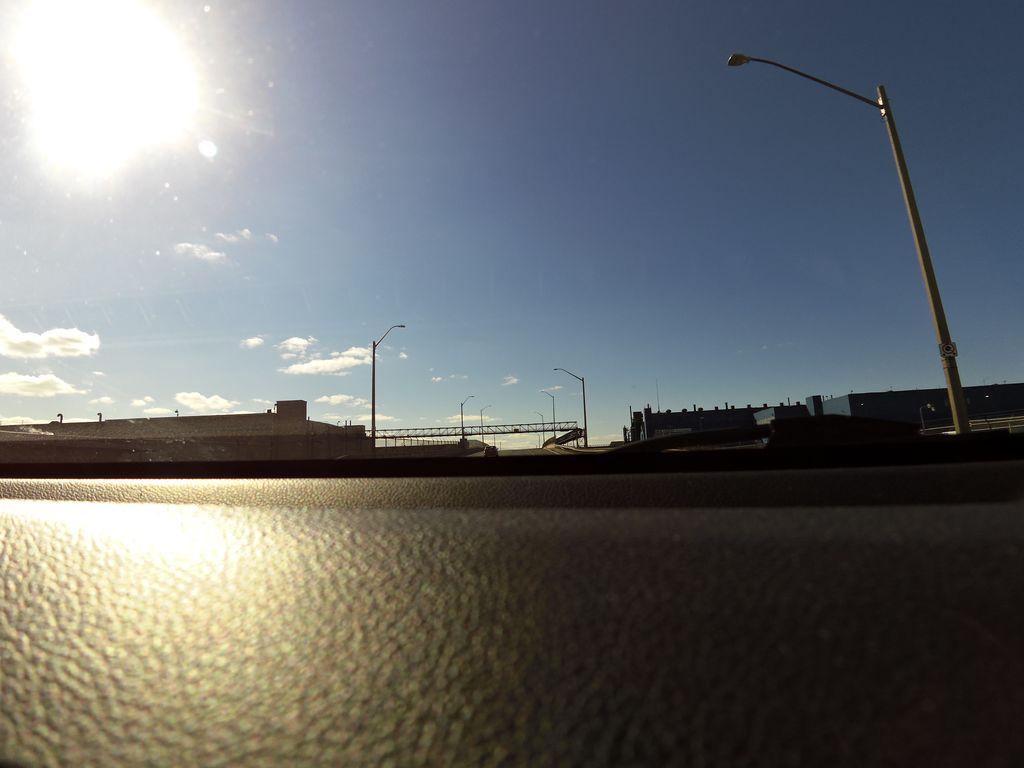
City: hamilton